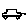
Label: car